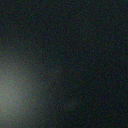
Screen state: off